Interaction volume radius: 5 \u00c5
Interaction volume height: 20 \u00c5
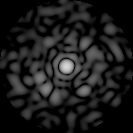
Disorder parameter: 0.8549